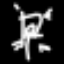
Label: diamond